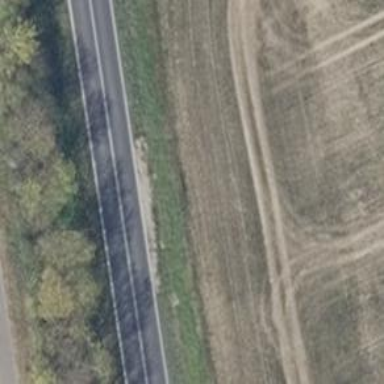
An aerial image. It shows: Primary road with asphalt surface.